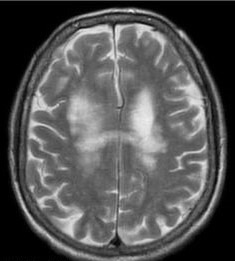
Label: notumor